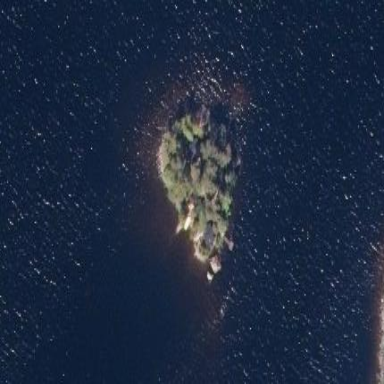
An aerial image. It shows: Islet.